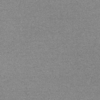
Label: dusty